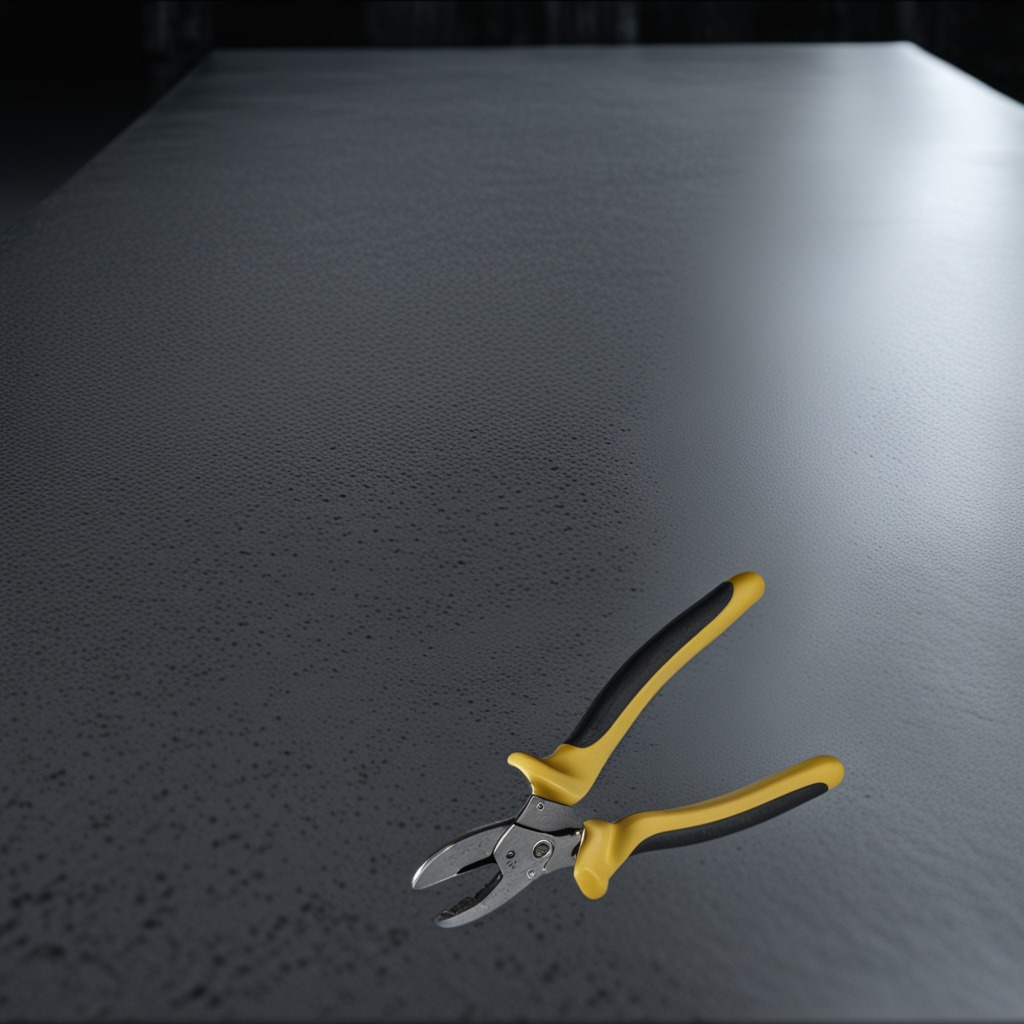
A plier is lying on a clean granite table inside a workshop at night dim ambient light soft shadows worn but